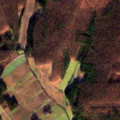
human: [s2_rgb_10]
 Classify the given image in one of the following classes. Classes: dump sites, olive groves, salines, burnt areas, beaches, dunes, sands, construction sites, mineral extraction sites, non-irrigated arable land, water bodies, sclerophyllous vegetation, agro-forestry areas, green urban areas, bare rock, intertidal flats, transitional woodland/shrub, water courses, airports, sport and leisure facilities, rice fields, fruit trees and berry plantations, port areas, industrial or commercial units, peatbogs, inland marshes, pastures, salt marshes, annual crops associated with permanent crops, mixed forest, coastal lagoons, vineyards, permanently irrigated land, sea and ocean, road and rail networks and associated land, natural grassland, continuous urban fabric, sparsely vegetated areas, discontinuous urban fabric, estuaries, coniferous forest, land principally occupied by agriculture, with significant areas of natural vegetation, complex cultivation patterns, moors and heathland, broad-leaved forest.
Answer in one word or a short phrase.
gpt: non-irrigated arable land, complex cultivation patterns, broad-leaved forest, mixed forest